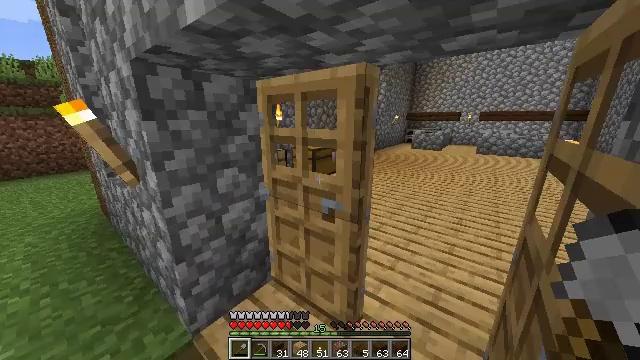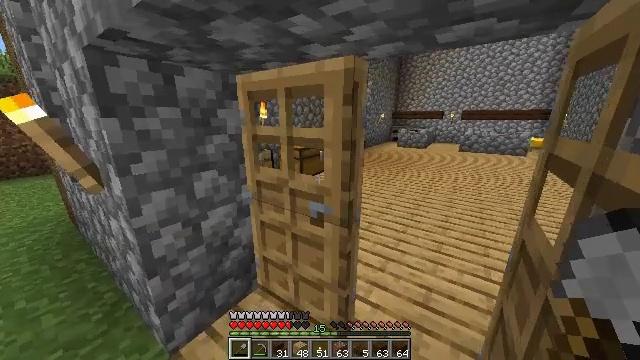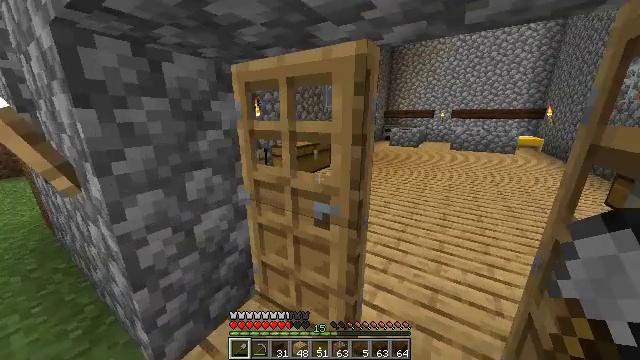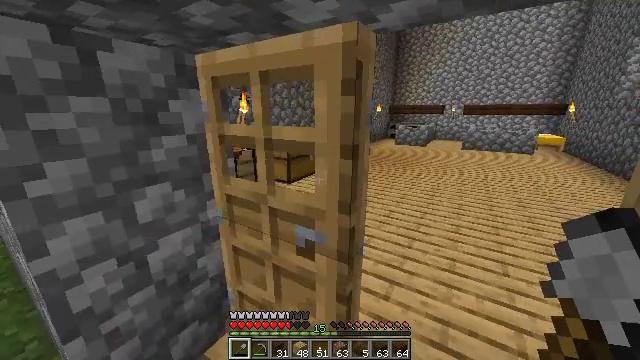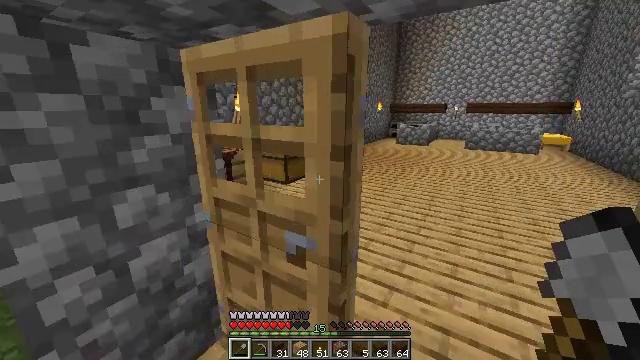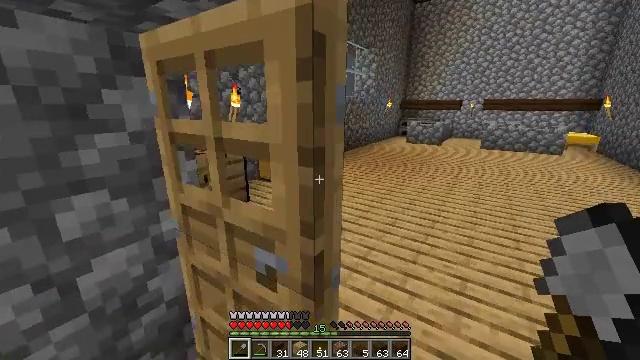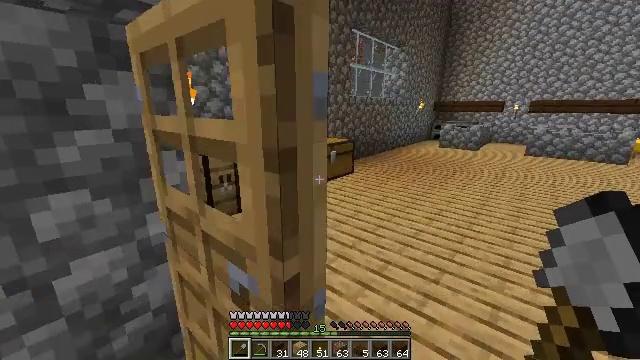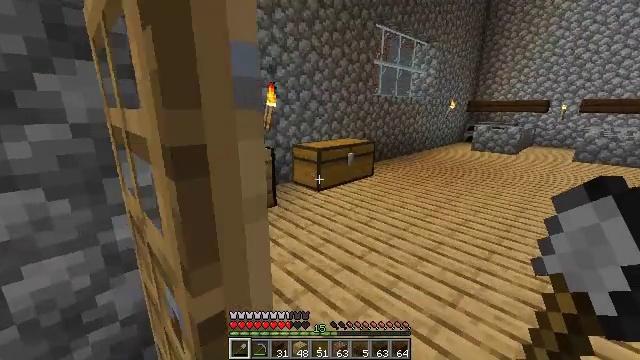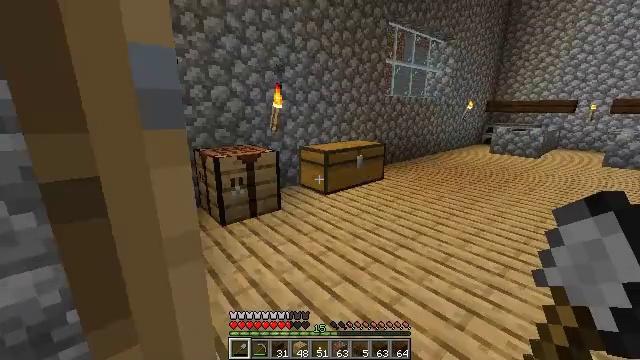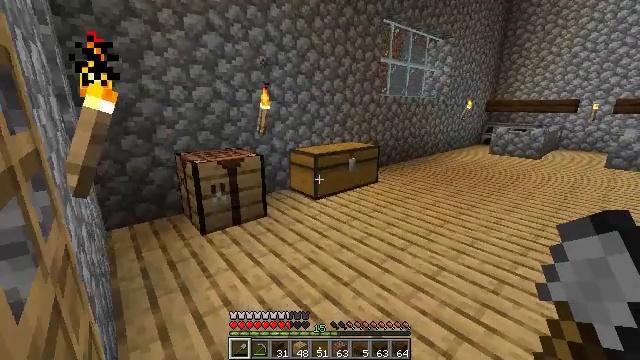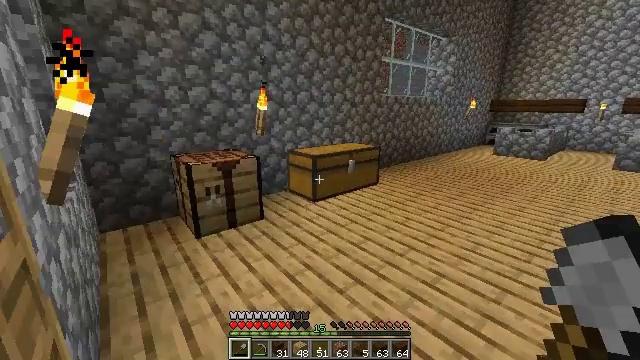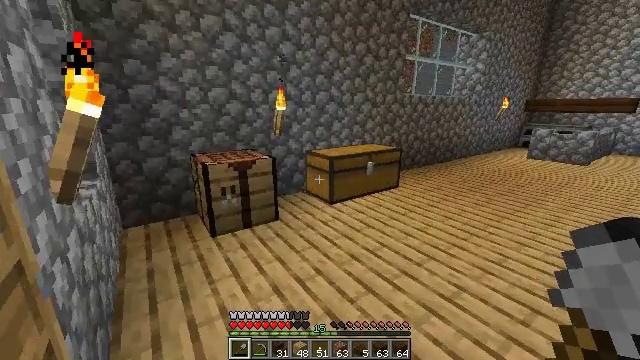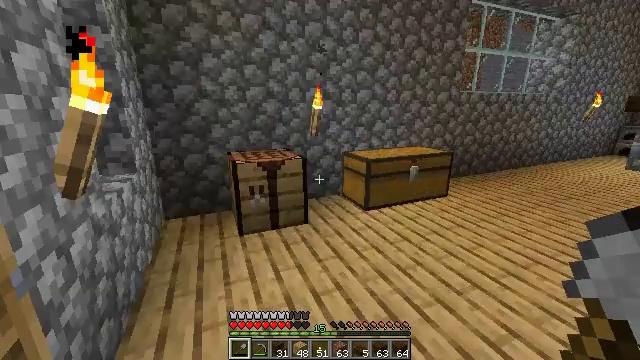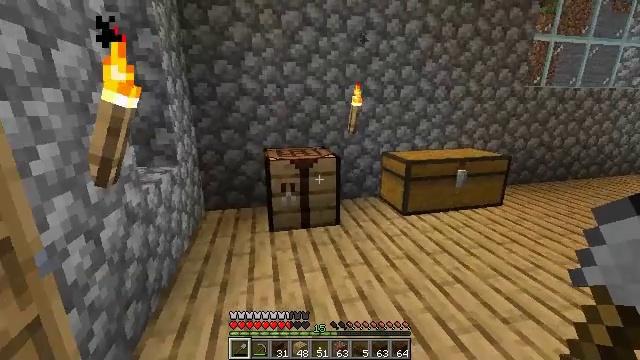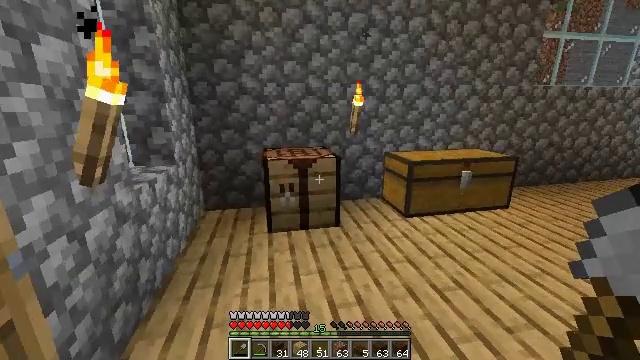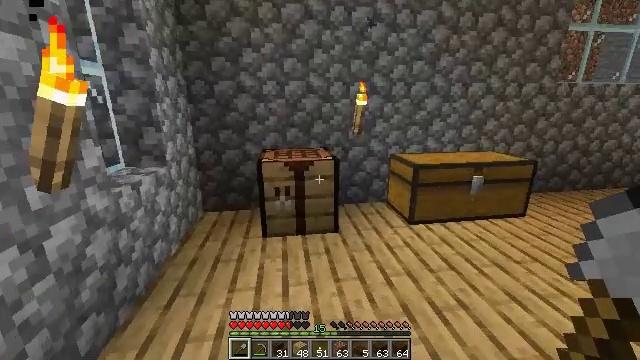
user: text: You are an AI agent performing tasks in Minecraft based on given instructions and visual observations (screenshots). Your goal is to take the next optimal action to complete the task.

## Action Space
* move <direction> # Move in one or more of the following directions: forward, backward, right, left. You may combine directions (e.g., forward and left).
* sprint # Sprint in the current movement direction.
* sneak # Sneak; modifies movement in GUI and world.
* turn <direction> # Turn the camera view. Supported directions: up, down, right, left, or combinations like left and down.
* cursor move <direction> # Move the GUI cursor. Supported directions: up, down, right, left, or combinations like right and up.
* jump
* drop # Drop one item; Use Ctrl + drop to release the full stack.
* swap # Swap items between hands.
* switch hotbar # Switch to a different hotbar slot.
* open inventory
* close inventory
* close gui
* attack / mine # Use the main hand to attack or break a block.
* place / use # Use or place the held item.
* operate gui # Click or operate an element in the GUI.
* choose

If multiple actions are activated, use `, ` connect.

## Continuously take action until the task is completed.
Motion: motion action
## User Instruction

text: Set up dark oak planks in the crafting table for dark oak stairs.
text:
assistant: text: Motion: move forward, turn right
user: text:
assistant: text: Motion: move forward and move right, turn right
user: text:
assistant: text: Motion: move forward and move right
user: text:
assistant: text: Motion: move forward and move right
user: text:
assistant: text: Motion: move forward and move right, turn left
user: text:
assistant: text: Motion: move forward and move right, turn left
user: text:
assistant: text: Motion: move forward and move right, turn left
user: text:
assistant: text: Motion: move forward and move right, turn left
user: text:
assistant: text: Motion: move forward and move right
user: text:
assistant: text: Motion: move forward and move right
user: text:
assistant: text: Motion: move forward and move right, turn left
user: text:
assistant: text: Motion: move forward and move right, turn left
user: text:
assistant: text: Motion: move forward and move right, turn left
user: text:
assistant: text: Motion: move forward and move right, turn left
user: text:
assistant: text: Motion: move forward and move right, turn left
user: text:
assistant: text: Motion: move forward, turn left
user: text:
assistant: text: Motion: move forward
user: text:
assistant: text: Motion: move forward, turn down
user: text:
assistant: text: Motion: move forward, turn down
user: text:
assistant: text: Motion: move forward, use / place
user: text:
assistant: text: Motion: use / place
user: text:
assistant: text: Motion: use / place
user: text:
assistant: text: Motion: no_op
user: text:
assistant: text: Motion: no_op
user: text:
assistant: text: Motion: open gui
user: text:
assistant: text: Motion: no_op
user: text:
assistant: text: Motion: cursor move left and up
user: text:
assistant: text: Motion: cursor move left and up
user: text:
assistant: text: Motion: cursor move left and up
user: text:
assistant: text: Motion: no_op